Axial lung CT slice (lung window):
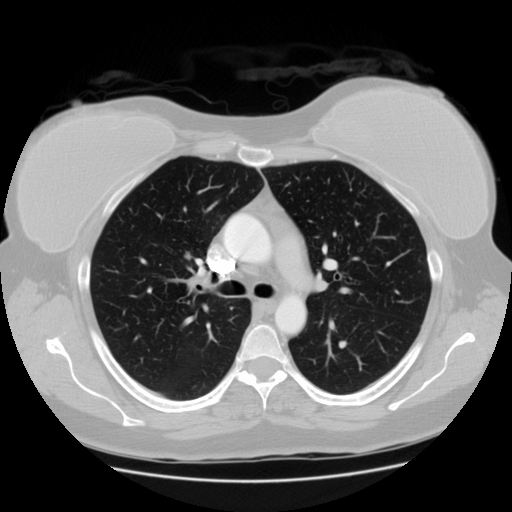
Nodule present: no